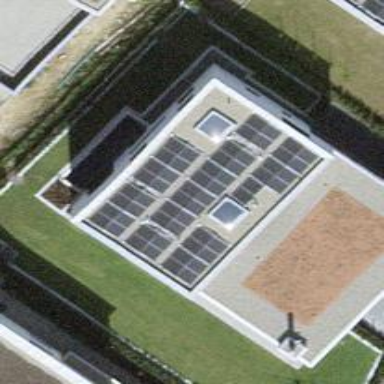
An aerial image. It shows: Solar power generator using photovoltaic panels.